Current action and preconditions to check: trajectory_clear

Your task: For each precondition in the list above, predict whether it will hold at this action.

Consider the current scene as observed from the mobile robot's camera, and analyze the predicted future states of all dynamic agents (e.g., people, animals, vehicles, or any moving entities) within the NEXT SECOND.

IMPORTANT: Only answer "very likely" if you are absolutely certain—based on strong, clear evidence—that a dynamic agent will violate the precondition in the predicted future state. Do NOT answer "very likely" for unlikely, ambiguous, or low-probability risks.

Ask yourself for each precondition: Is there a high probability, with clear and convincing evidence, that the predicted future states of any dynamic agent will interfere with the predicted future state of the currently executing action within the NEXT SECOND, causing that precondition to fail?

Assess the risk level based on these predictions. Use "likely" or "very likely" if motions create a clear risk of interference.

Use "neutral" or "improbable" if agents are nearby but their predicted paths are clearly diverging or non-conflicting.

Failure Risk Categories: "very improbable", "improbable", "neutral", "likely", "very likely"

Answer Format: Output ONLY the probability_of_failure value from these categories: "very improbable", "improbable", "neutral", "likely", "very likely"

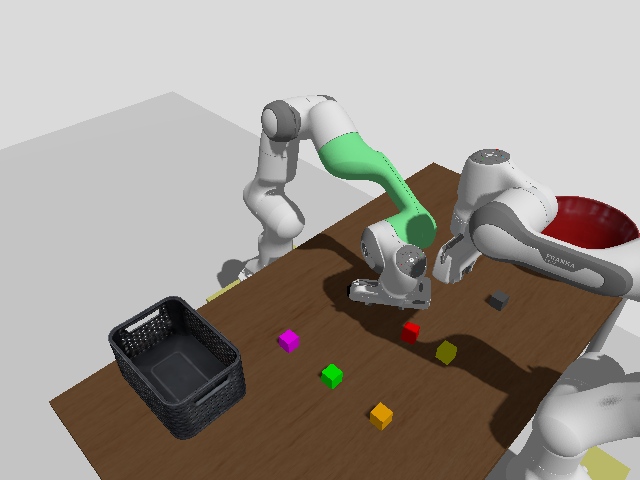

Answer: improbable